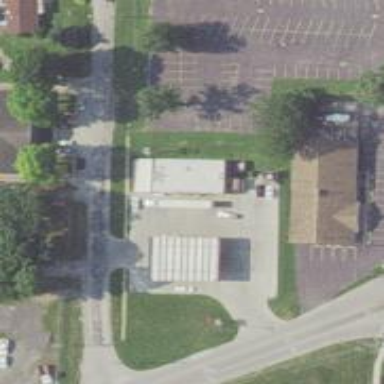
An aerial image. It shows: Convenience shop.